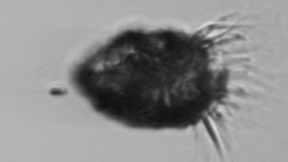
Label: Stenosemella_pacifica